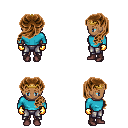
a pixel art fantasy rpg character, female body template, human, dark skin, teal long-sleeve shirt, metal pants, brown princess hairstyle, gold tiara, gold gloves, maroon shoes, four views (front, back, left, right), 2x2 character sprite sheet, small pixel art, hard edges, no anti-aliasing